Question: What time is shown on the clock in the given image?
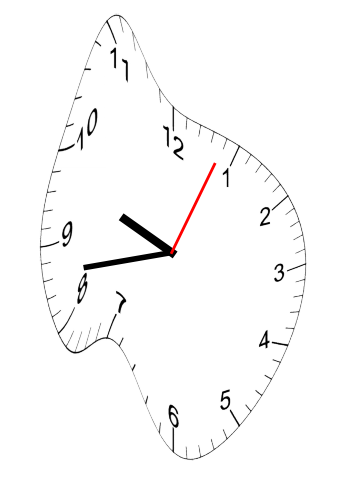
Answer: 09:43:04